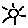
Label: sun